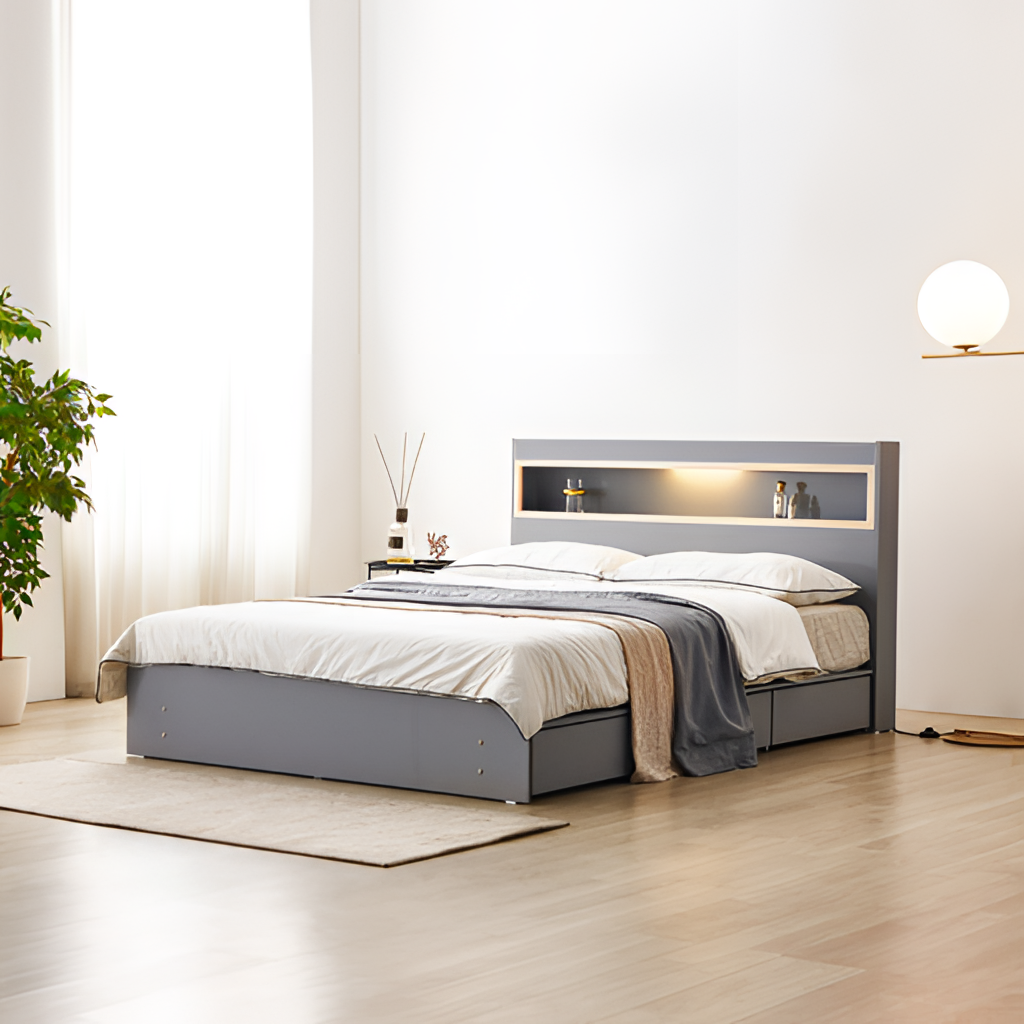
gray wood backlit headboard bed, bedroom, minimalist, wood flooring, with plank pattern, paint wallpaper, with solid pattern